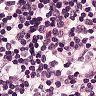
Metastatic tissue present: no